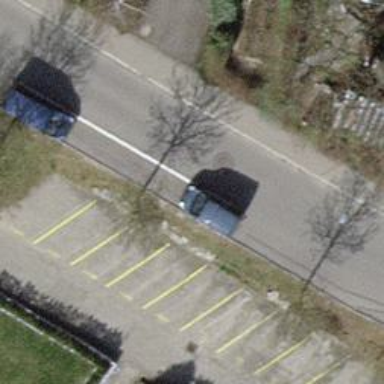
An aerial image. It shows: Parking area with surface.